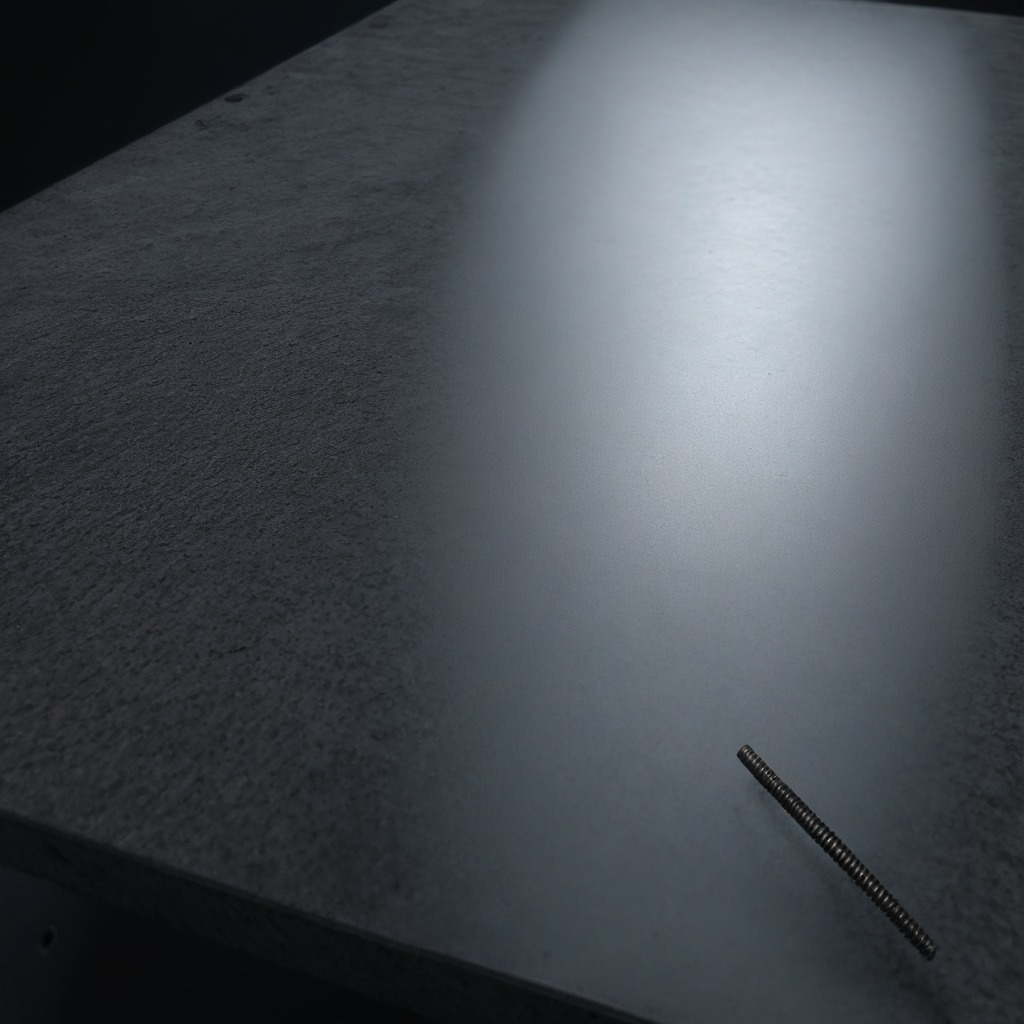
A coiled metal spring is lying on the clean granite table inside a workshop at night.